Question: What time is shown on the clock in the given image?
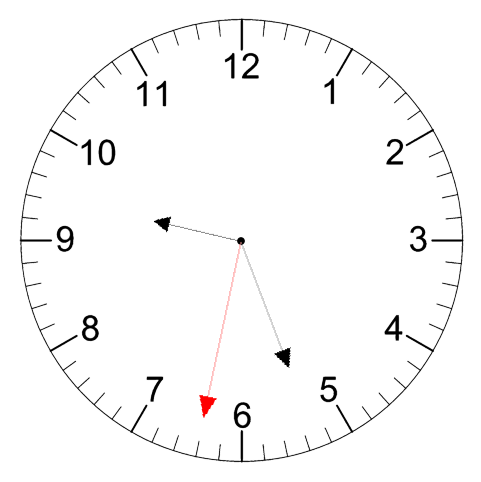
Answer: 09:26:32